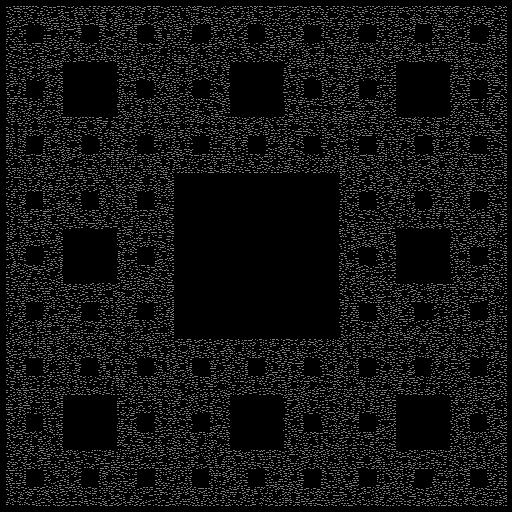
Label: sierpinski_carpet